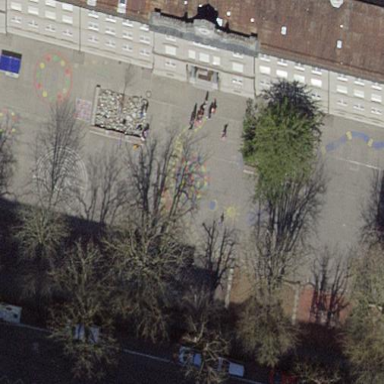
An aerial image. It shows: Playground area for leisure land.